Field crop: tomato
Growth stage: 1
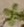
Species: solanum